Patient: sex M, age 66
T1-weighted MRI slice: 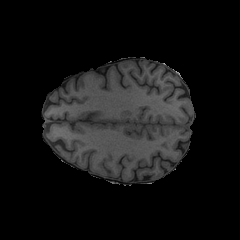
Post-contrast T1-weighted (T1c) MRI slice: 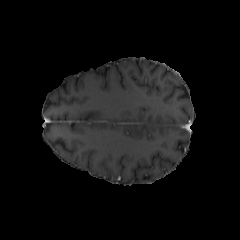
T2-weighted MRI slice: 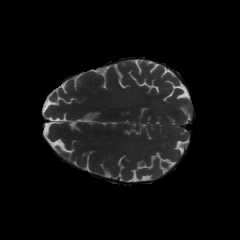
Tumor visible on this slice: no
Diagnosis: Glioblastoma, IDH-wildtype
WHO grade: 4